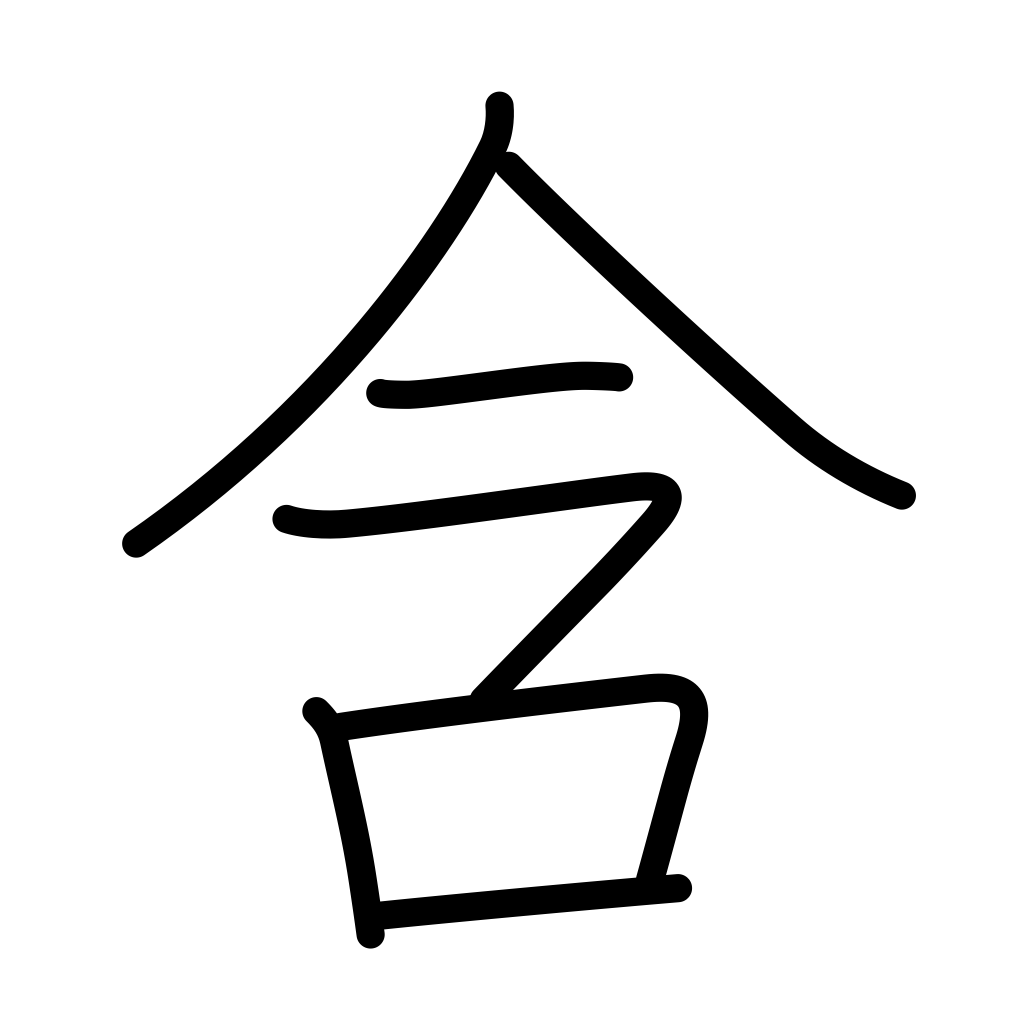
Meaning: contain, include, hold in the mouth, bear in mind, understand, cherish